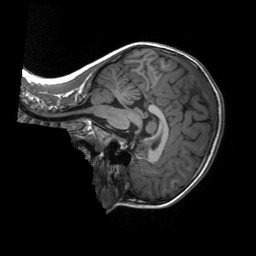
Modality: T1w
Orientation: sagittal
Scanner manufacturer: siemens
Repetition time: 2.3 s
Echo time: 0.00229 s